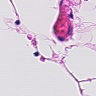
Metastatic tissue present: no